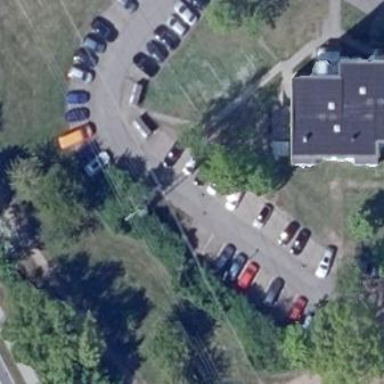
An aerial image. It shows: Parking area with surface.